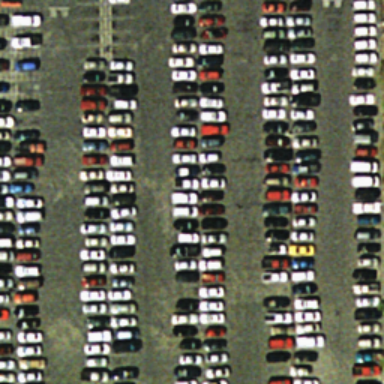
Lots of cars parked in lines in the parking lot .